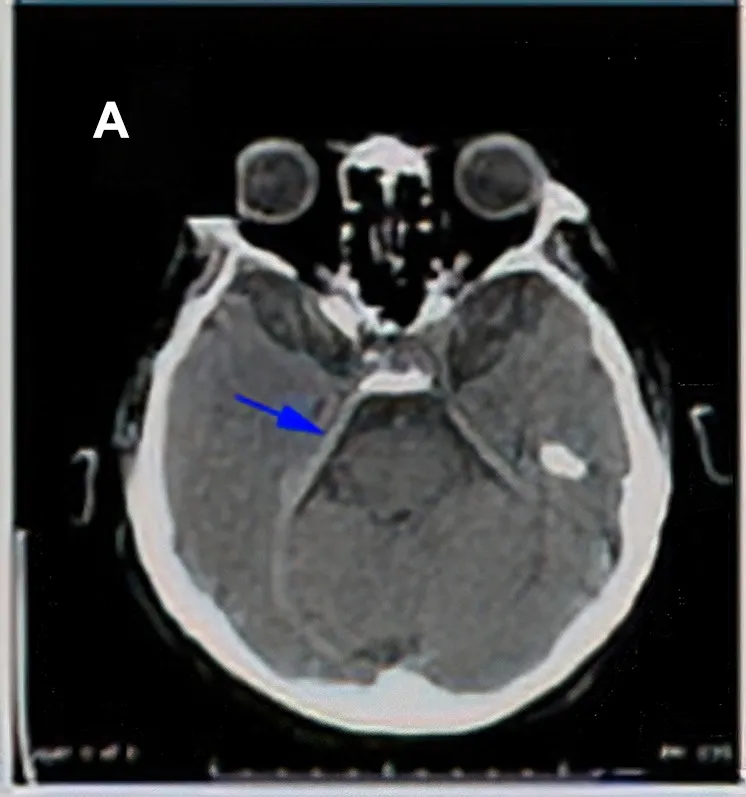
(A) Axial CT scan of the brain without IV contrast (patient cannot do MRI and cannot receive IV contrast because of rising creatine), this limited study shows thickening of the right tentorium in comparison to left one suggesting meningeal involvement (arrow in A).
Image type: radiology (ct)